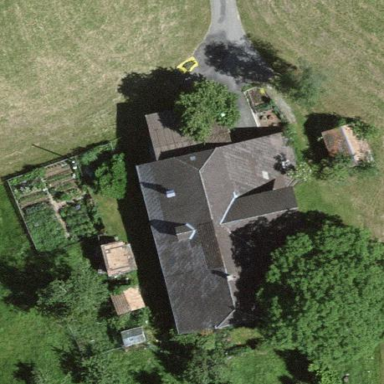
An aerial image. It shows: Farmyard area.